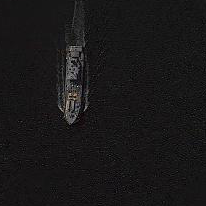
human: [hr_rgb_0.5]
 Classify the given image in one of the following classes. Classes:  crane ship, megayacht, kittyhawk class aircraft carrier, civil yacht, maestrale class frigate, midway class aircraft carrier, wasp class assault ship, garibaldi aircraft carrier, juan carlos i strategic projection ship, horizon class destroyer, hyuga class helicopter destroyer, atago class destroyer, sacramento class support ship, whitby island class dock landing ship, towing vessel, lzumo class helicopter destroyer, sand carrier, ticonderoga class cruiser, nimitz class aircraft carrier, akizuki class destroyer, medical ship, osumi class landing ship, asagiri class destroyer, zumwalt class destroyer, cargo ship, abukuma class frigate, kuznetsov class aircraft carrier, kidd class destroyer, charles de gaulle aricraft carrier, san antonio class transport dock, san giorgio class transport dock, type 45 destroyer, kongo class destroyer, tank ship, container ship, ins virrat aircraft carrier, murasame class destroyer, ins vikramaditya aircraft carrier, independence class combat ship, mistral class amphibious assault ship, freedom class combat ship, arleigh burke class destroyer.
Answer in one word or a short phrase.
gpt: Towing vessel